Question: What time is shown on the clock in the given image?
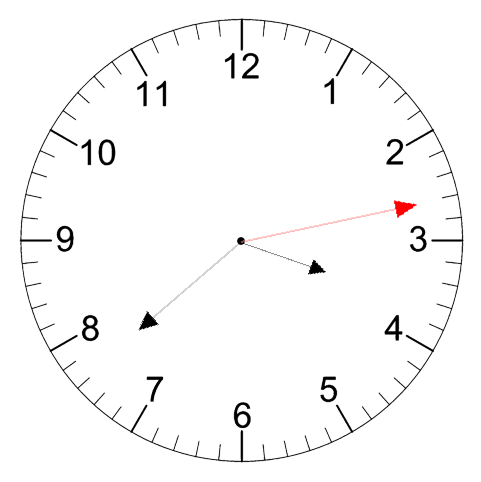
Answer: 03:38:13